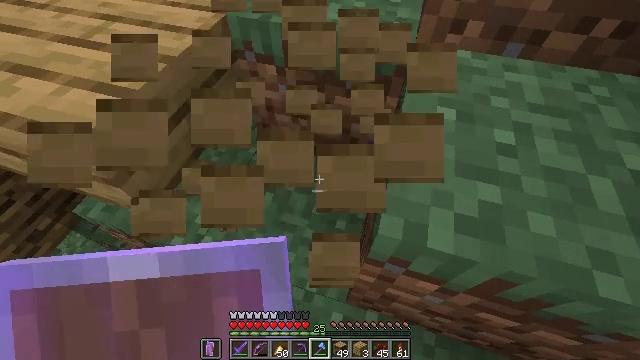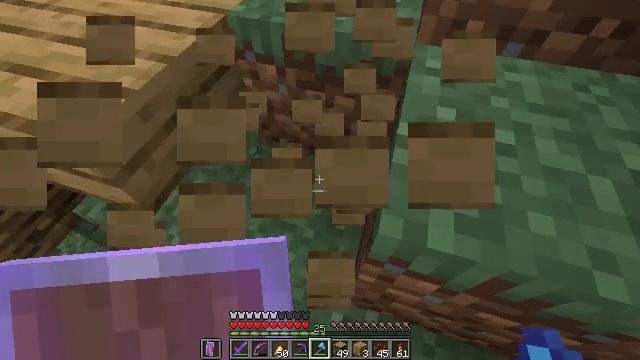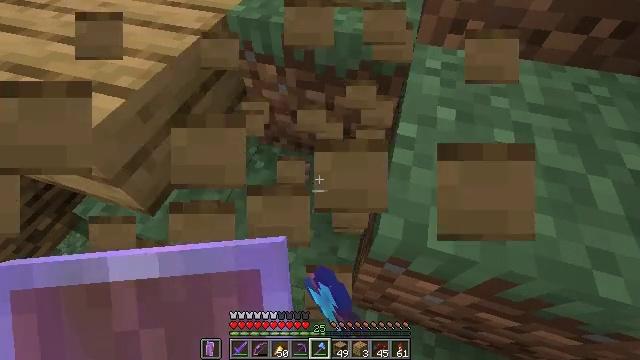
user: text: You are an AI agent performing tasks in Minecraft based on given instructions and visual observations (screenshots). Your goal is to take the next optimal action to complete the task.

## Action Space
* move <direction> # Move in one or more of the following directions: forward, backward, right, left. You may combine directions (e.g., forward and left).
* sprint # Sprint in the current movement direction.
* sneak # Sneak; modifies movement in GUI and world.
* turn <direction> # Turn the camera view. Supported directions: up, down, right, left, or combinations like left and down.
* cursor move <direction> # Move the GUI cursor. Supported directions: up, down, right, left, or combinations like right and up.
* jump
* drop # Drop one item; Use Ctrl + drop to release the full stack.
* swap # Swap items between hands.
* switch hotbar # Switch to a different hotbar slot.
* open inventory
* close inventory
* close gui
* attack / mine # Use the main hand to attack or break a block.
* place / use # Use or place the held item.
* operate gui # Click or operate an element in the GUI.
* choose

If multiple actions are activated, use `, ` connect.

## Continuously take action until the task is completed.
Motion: motion action
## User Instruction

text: Dig up the oak slab used in construction.
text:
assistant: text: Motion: attack / mine
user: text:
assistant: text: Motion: attack / mine
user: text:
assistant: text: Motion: attack / mine